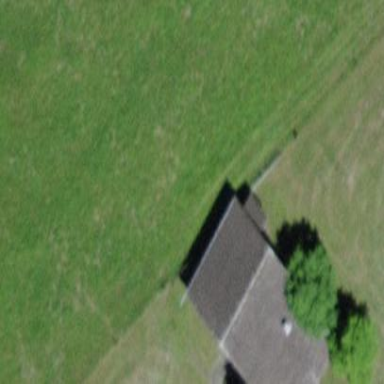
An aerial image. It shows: Barn.